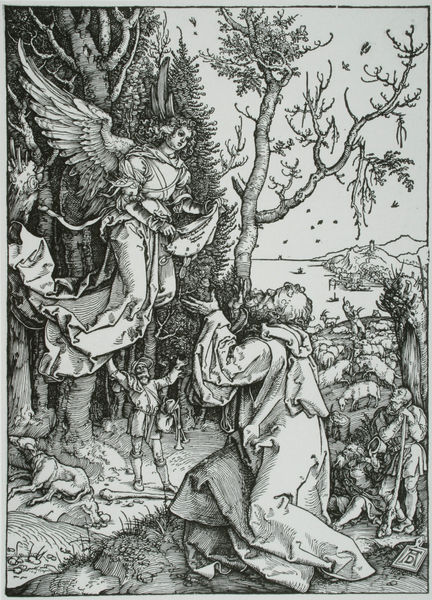
Titel: Das Marienleben - Joachim und der Engel
Künstler: Albrecht Dürer
Institution: (Seriendruck)
Schlagwörter: baum, berg, blätter, felsen, flügel, himmel, körper, mann, meer, vogel, wasser, weiß, baumstämme, bäume, fluss, landschaft, menschen, see, sitzen, stadt, ufer, äste, mund, männer, nase, profil, reden, schwarz, szene, vordergrund, zeichnung, gras, hund, tier, tiere, tuch, weg, alt, bart, arm, arme, falten, gesicht, halten, stehen, stein, weit, hände, instrument, signatur, ast, baumstamm, gräser, horizont, hügel, natur, vögel, zweige, gewässer, auge, gewand, kutte, blatt, musiker, locken, renaissance, wald, fliegen, stock, engel, beine, holzschnitt, schiff, schiffe, papier, stab, fischer, abhang, berge, gebirge, grafik, graphik, herde, linien, stämme, tafel, ad, knie, aufstützen, bauer, bucht, betrachter, waldrand, knochen, schaf, greis, lumpen, burg, religion, leuchtturm, schweben, traum, druck, schwarz-weiß, druckgrafik, monogramm, schraffur, radierung, stich, scharz, knien, fliegend, tanne, beten, gebet, jagd, fisch, schweigen, hirsch, jäger, jesus christus, christlich, geäst, wanderer, rinde, flehen, knieend, knieen, mönch, erscheinung, heiliger, dürer, siegel, urkunde, wanderstab, dudelsack, kupferstich, anbetung, bitte, schafe, gabe, schäfer, keule, petrus, christentum, verkündigung, eremit, albrecht, albrecht dürer, pilger, samariter, toter baum, einsiedler, blickend, anflehen, passion, güte, lamdschaft, marienleben, hinauf, kniender, dialog, hände erheben, tannennadeln, ablass, 1519, mann mit stock, musi8ker, peztrus